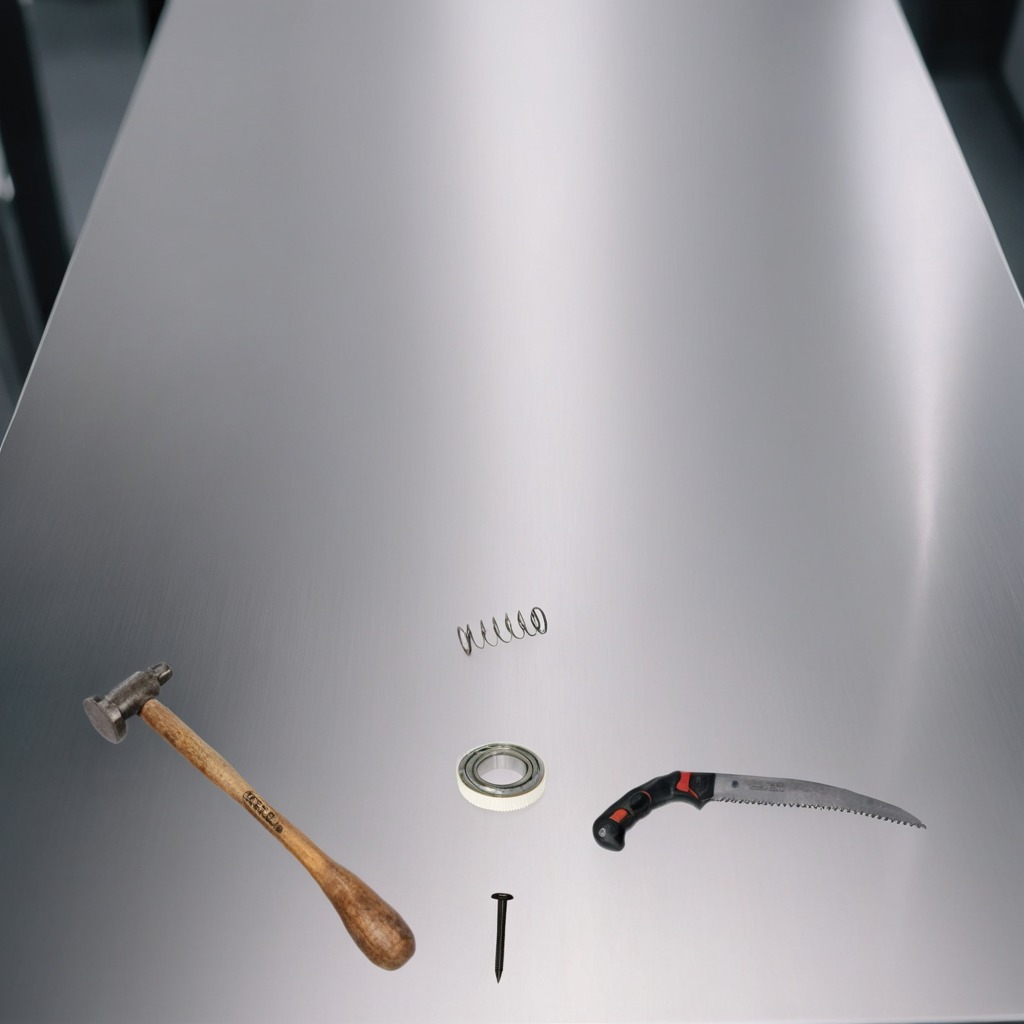
A ball bearing, a hammer, an iron nail, a coiled metal spring, and a handheld metal saw are lying on the stainless steel table in a high-end prototyping lab.